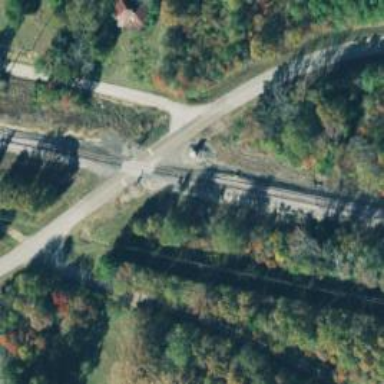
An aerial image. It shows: Railway level crossing.